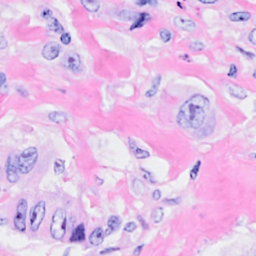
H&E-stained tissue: Breast